Field crop: tomato
Growth stage: 1
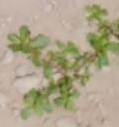
Species: portulaca